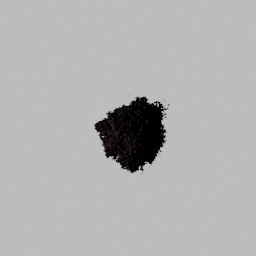
Label: nature